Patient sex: F
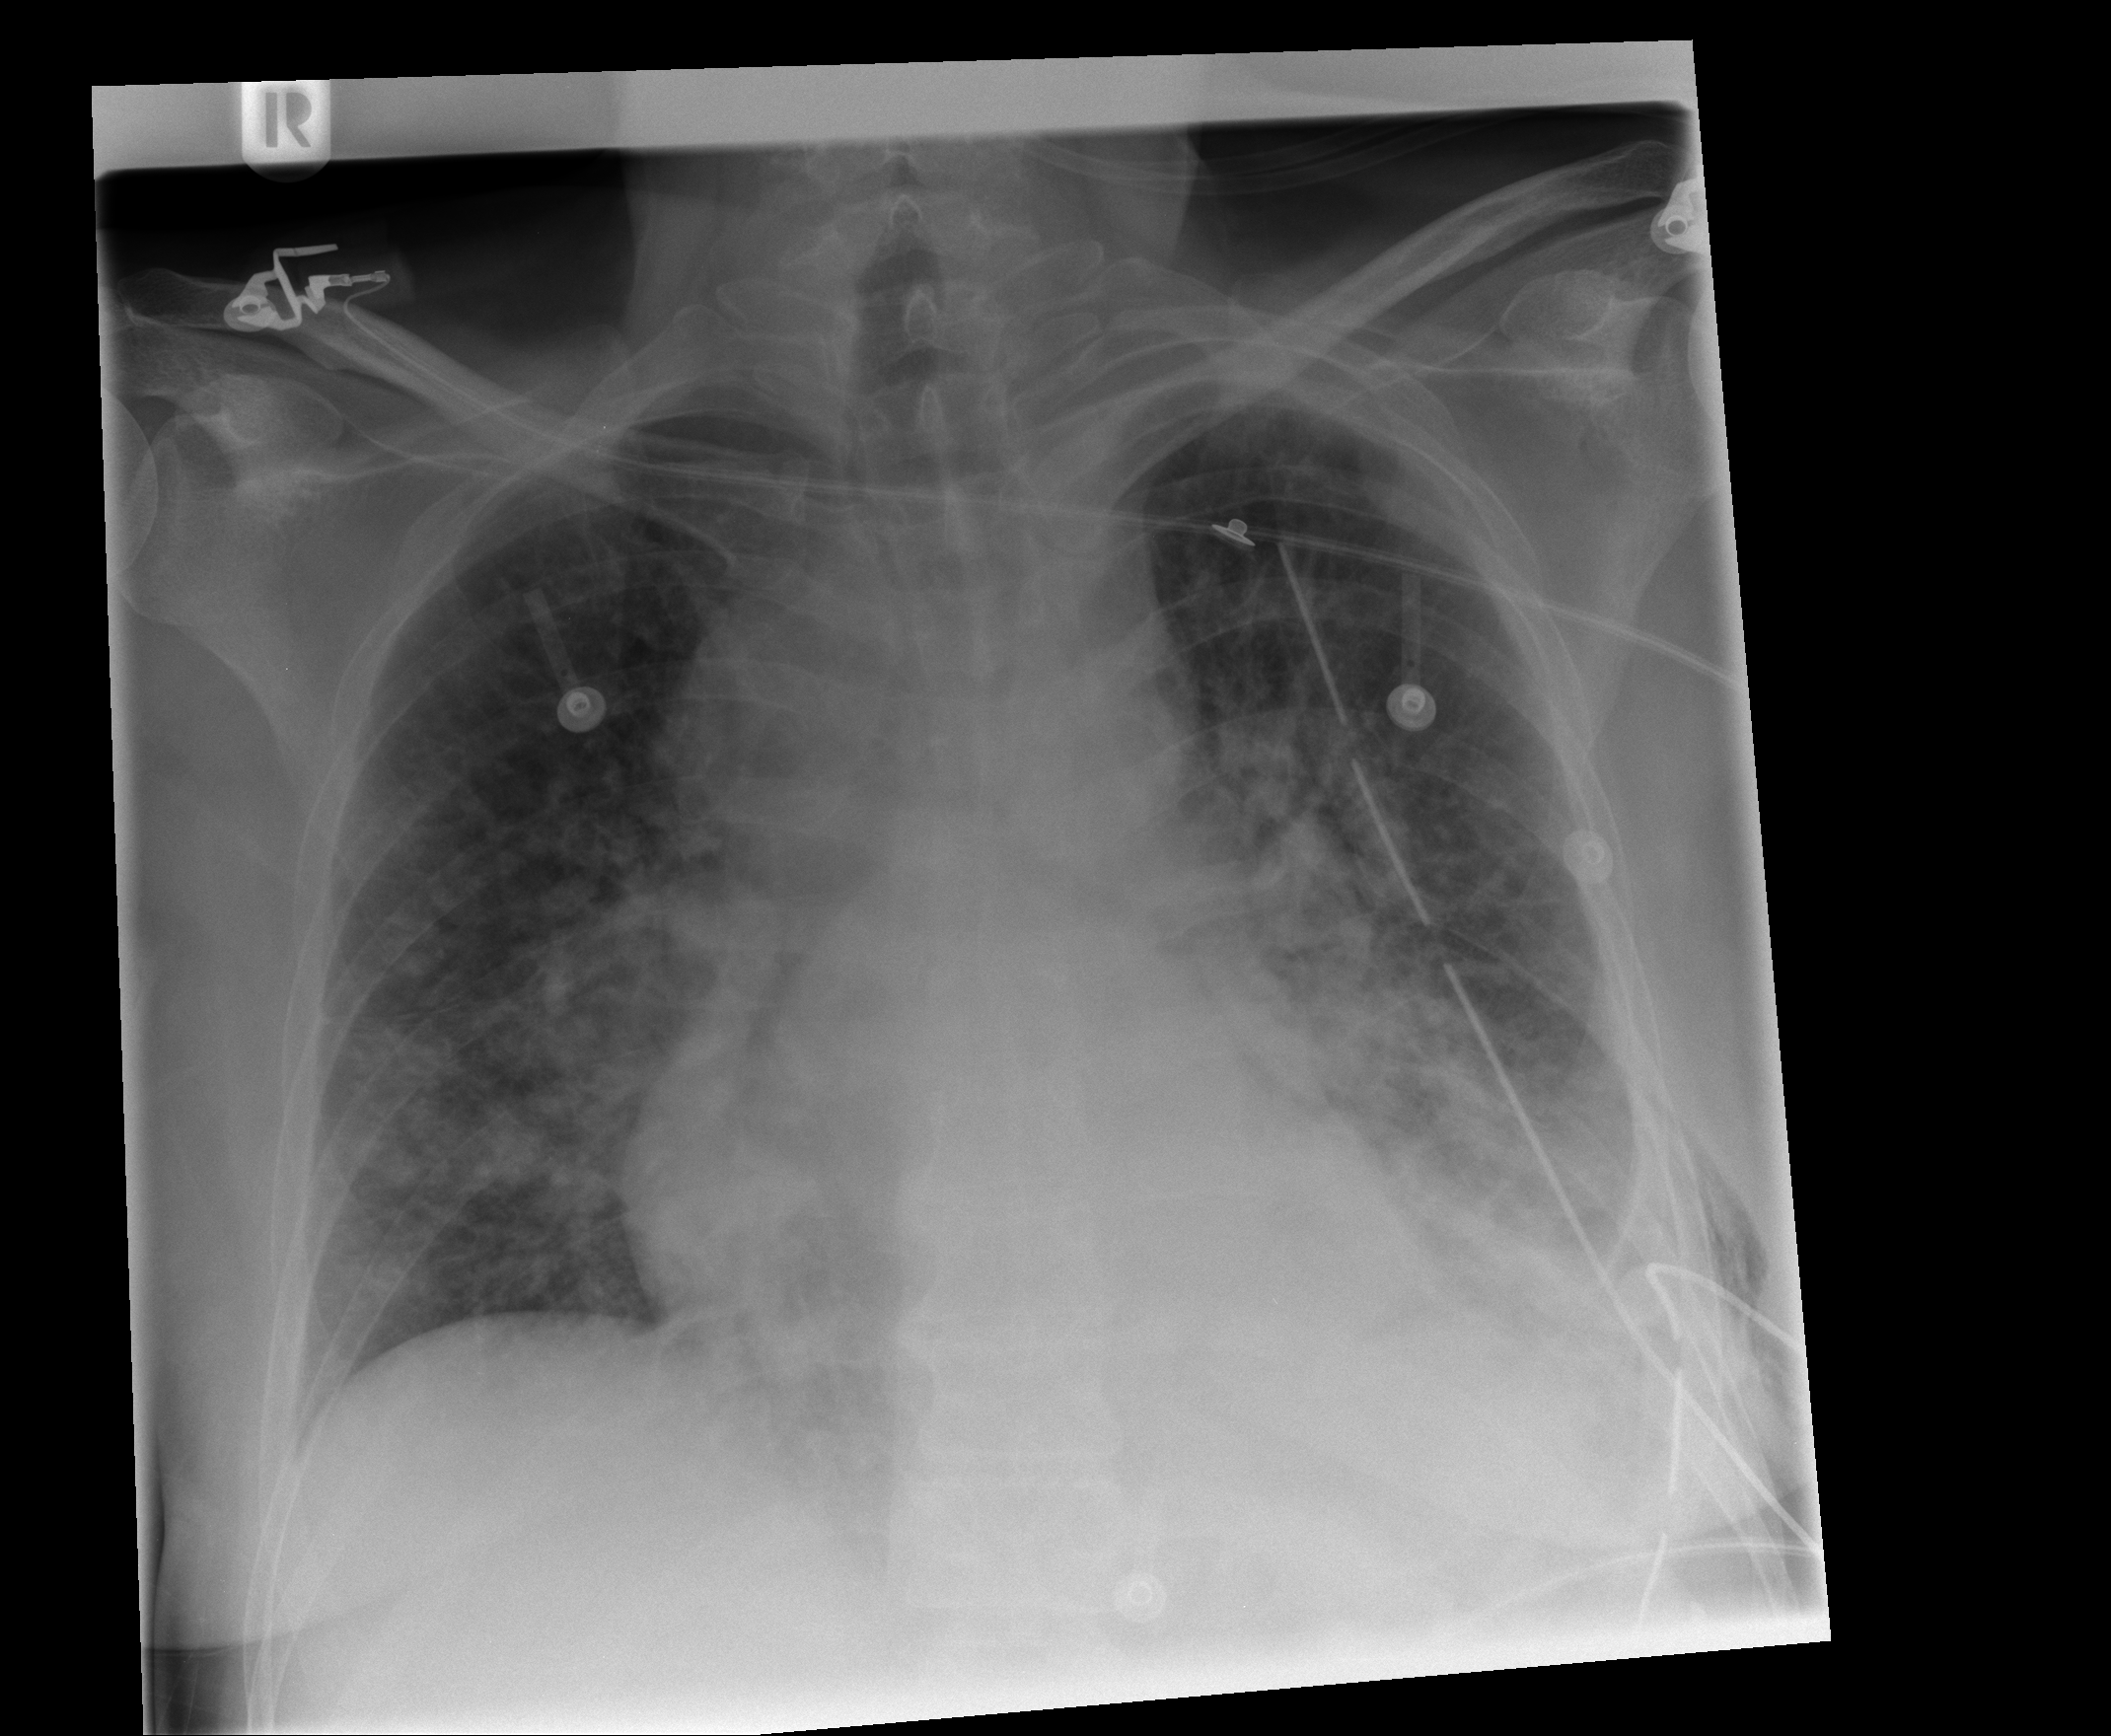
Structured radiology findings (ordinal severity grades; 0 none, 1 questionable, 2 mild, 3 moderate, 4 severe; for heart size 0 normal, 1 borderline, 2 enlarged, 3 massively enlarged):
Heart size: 2
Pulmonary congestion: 1
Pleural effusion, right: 0
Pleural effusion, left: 2
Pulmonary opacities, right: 1
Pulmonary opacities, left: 1
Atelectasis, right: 2
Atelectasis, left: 2